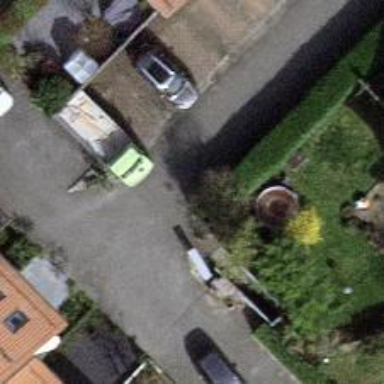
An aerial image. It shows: Living street.